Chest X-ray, AP view. Patient: 43 years old, sex F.
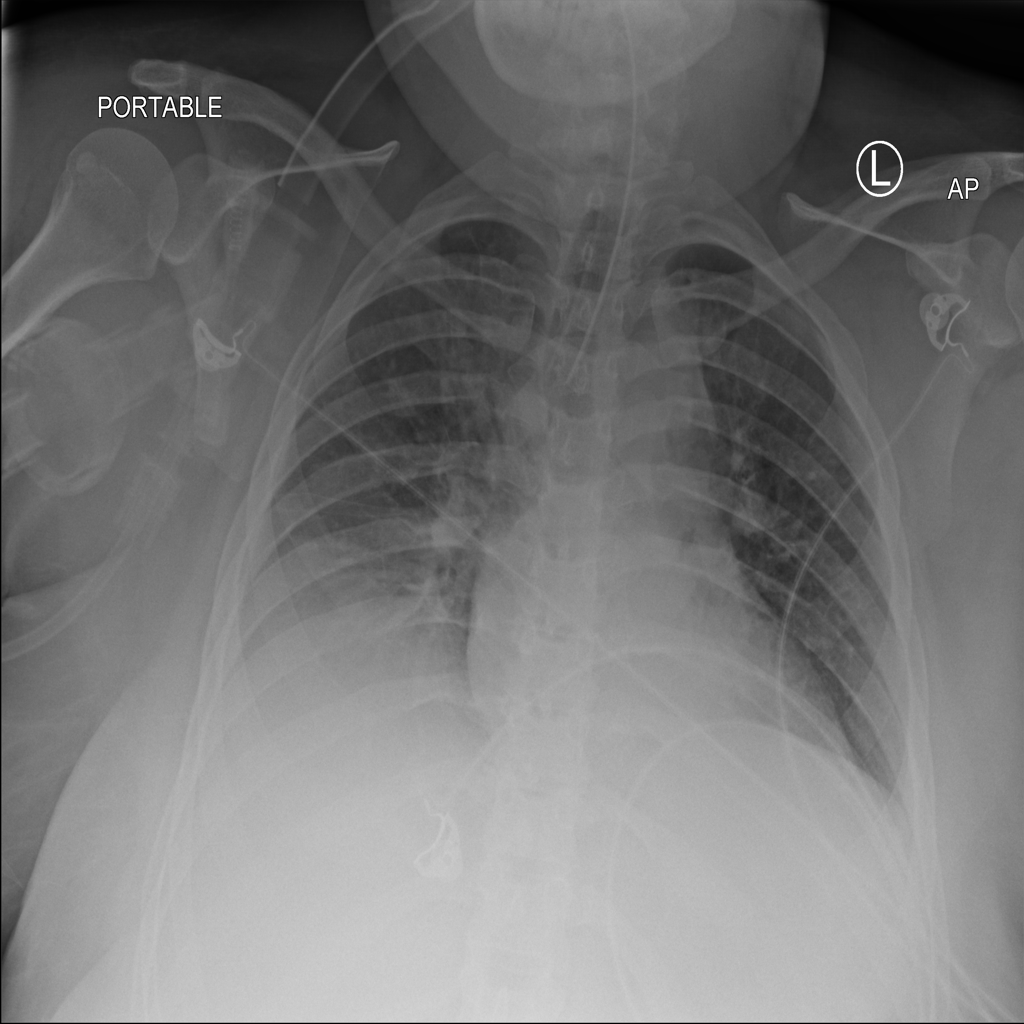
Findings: No Finding